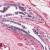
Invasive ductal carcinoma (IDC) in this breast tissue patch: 0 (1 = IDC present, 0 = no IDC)